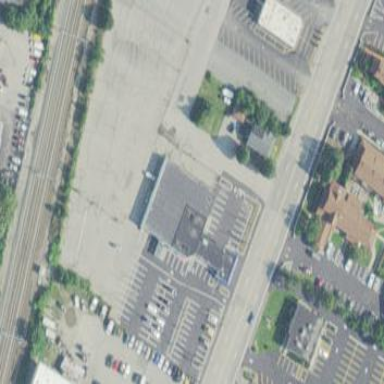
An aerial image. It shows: Building that houses car repair shop.